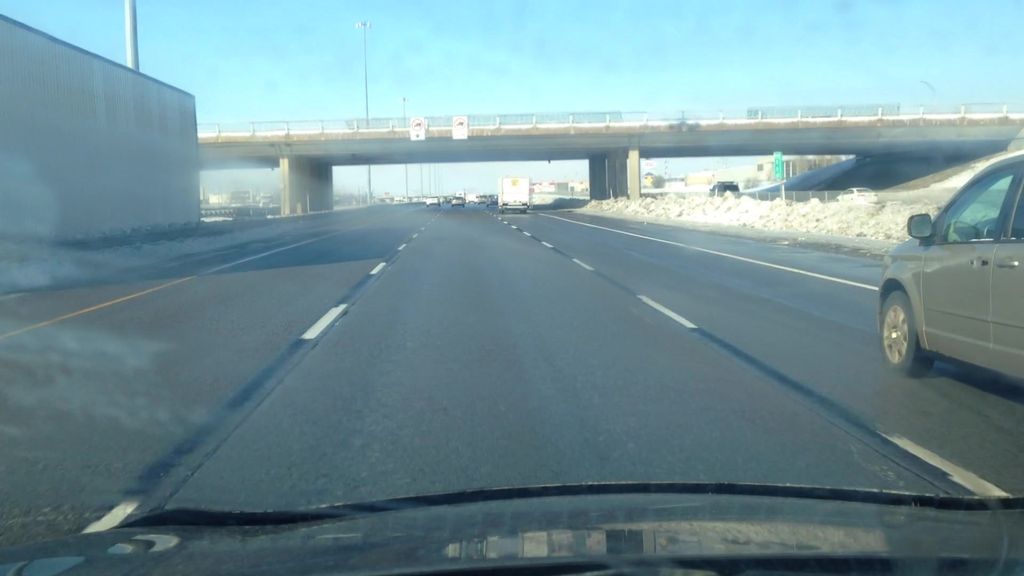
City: montreal